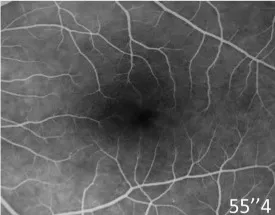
Fundus examination of both eyes at the initial consultation. The fluorescein angiograms did not reveal leakage from the parafoveal capillaries (C-F).
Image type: ophthalmic_imaging (ophthalmic_angiography)